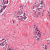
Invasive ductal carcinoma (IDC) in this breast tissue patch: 1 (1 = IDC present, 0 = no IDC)